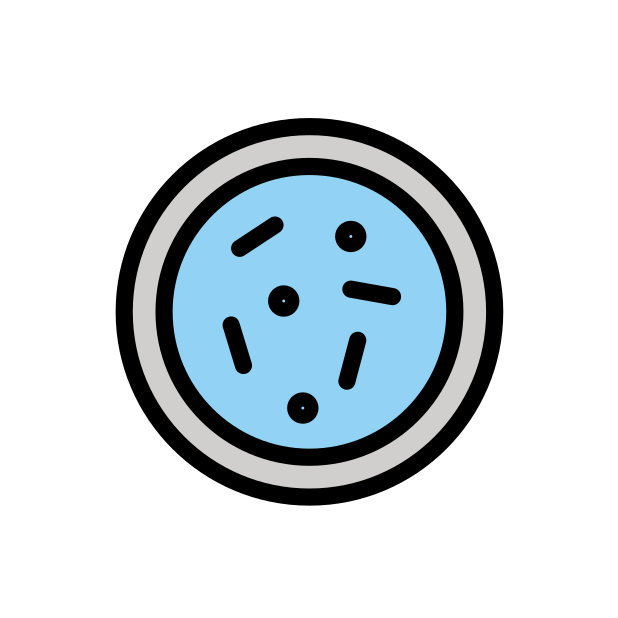
petri dish